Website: walmart
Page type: account-selection
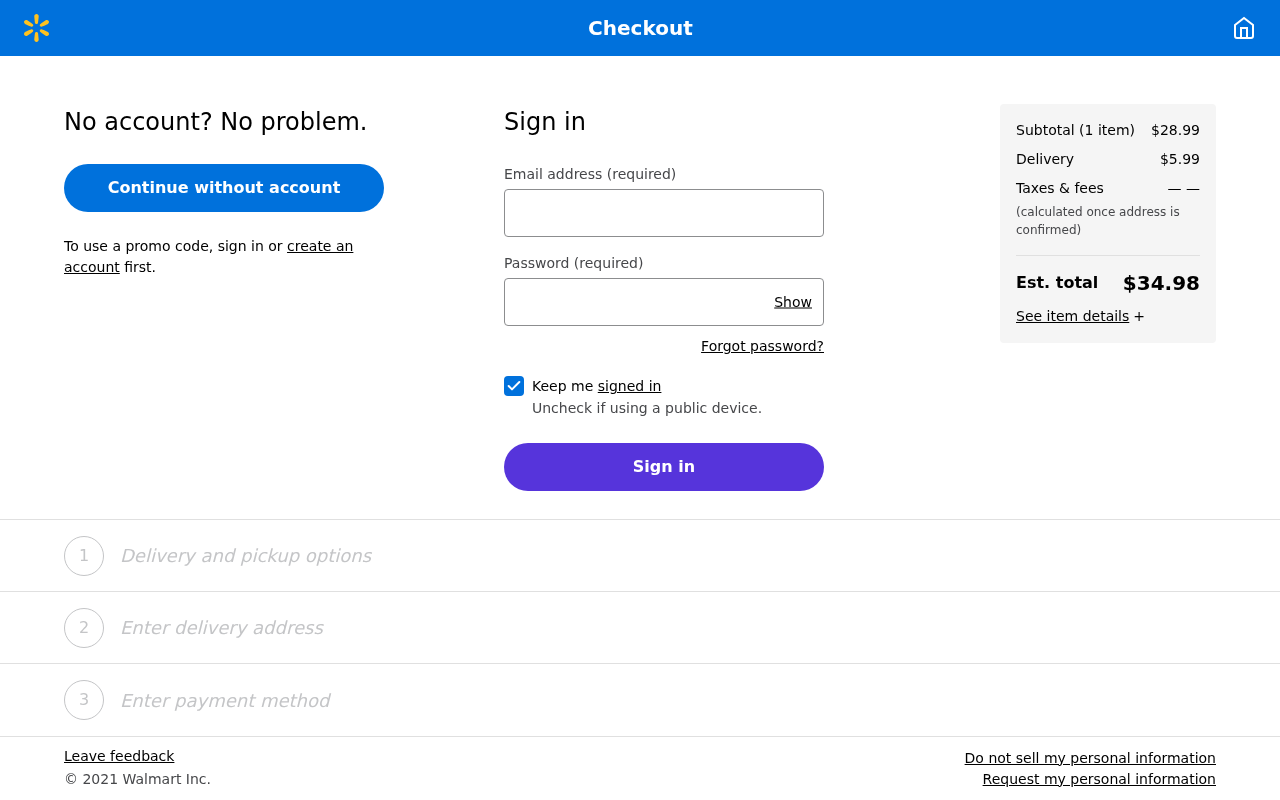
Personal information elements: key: PII_EMAIL
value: mparker@hotmail.com
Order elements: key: ORDER_NUM_ITEMS
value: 1
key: ORDER_SUBTOTAL
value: $28.99
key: ORDER_SHIPPING_COST
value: $5.99
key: ORDER_TOTAL
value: $34.98